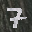
Label: 7